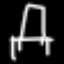
Label: chair